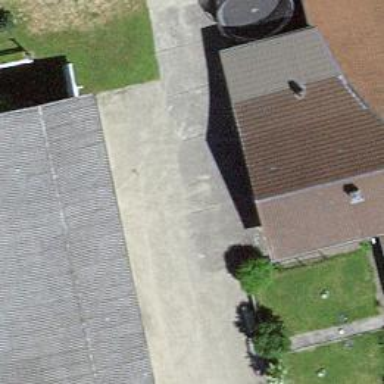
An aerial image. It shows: Rural barn.